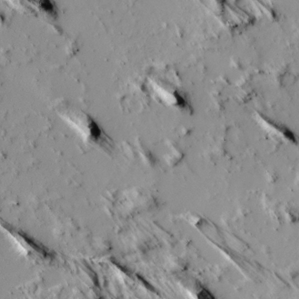
Label: non_frost